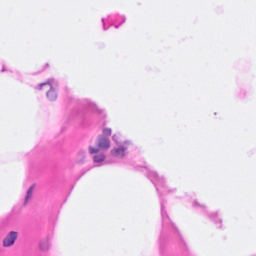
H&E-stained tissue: Breast